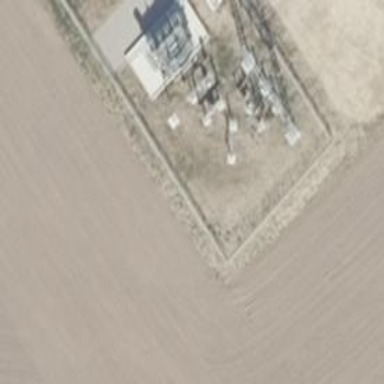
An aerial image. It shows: Switch for power supply.